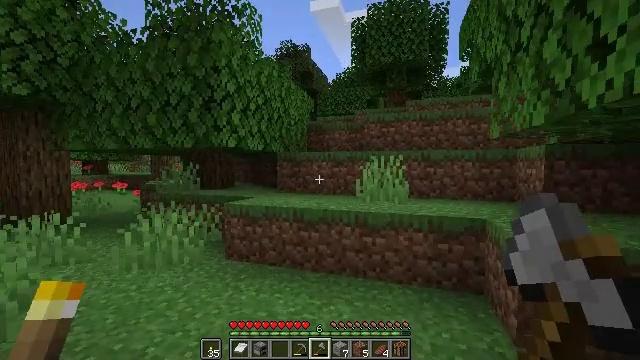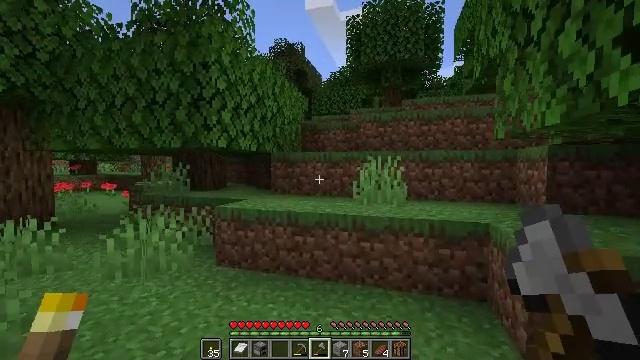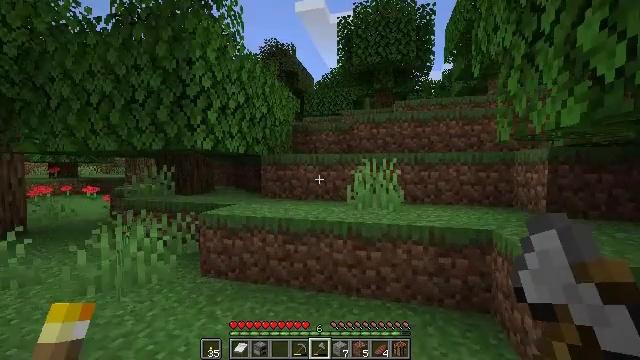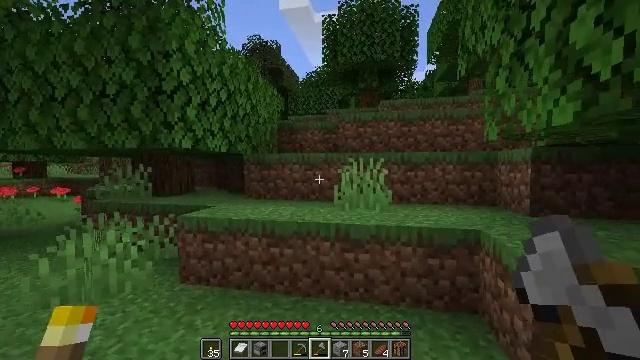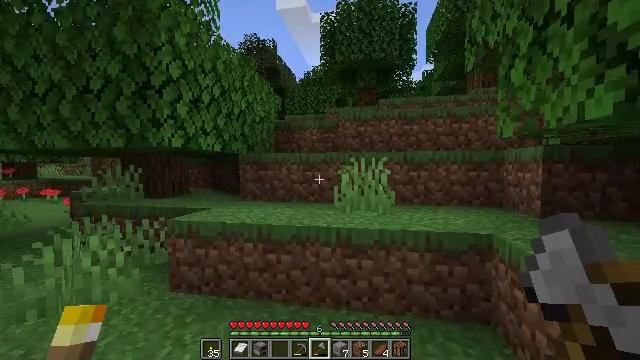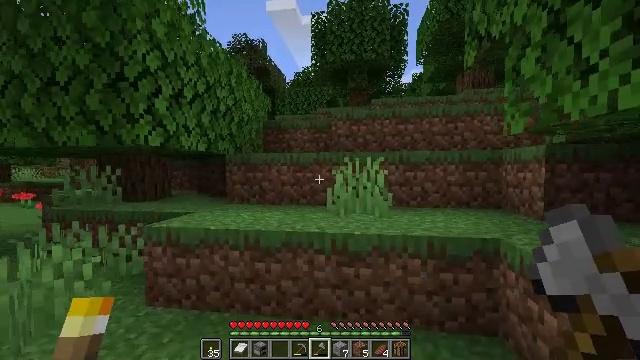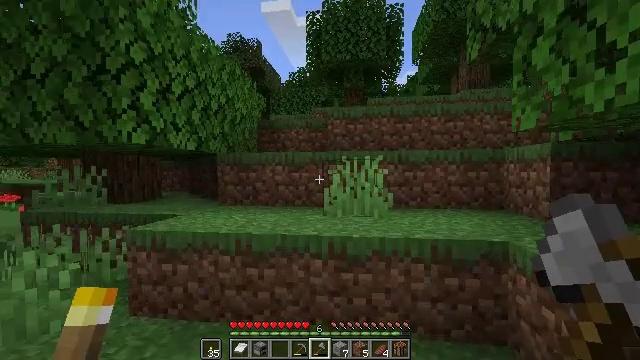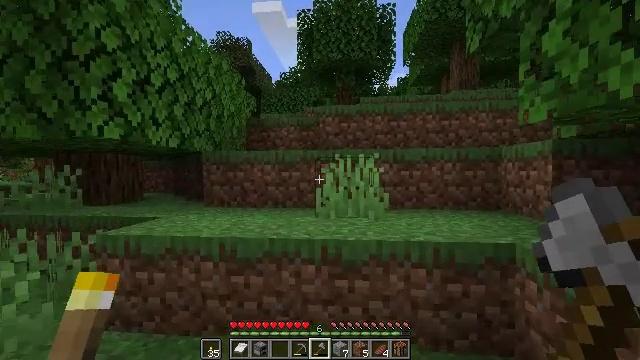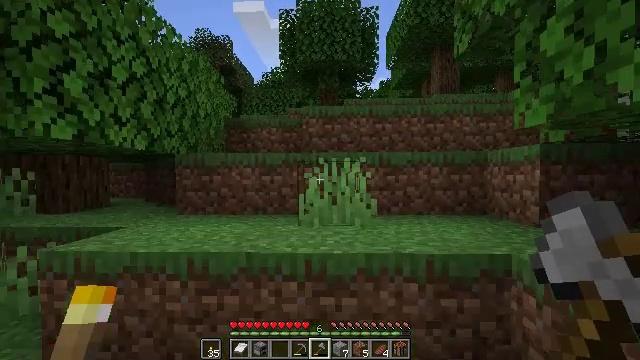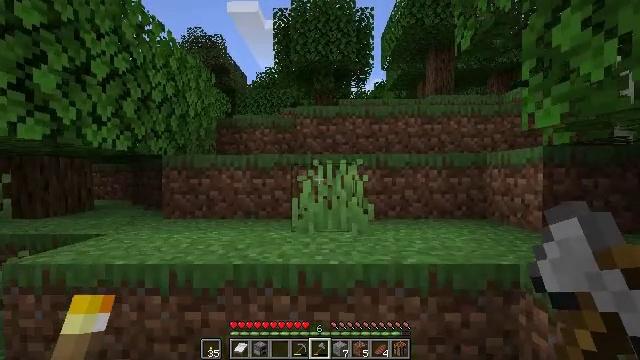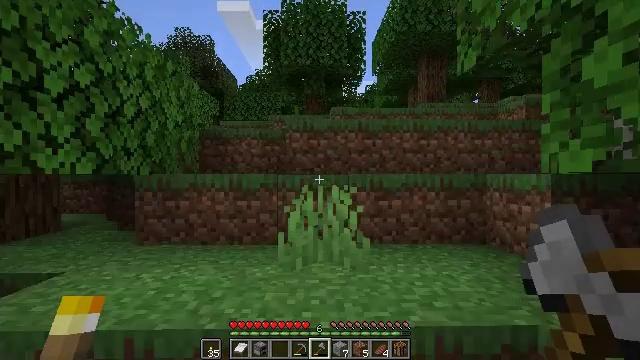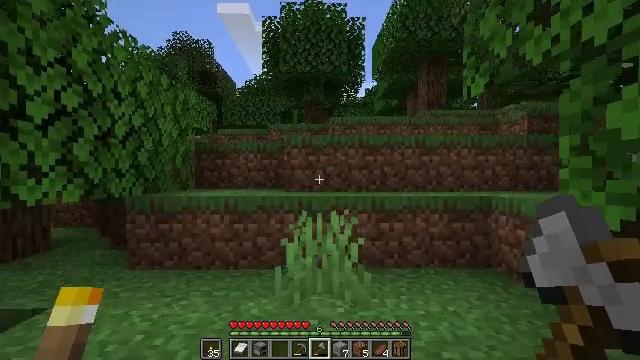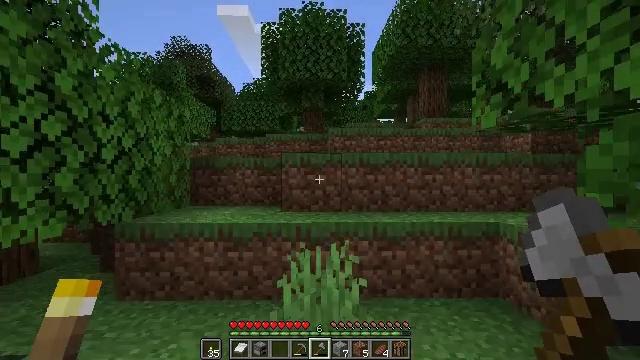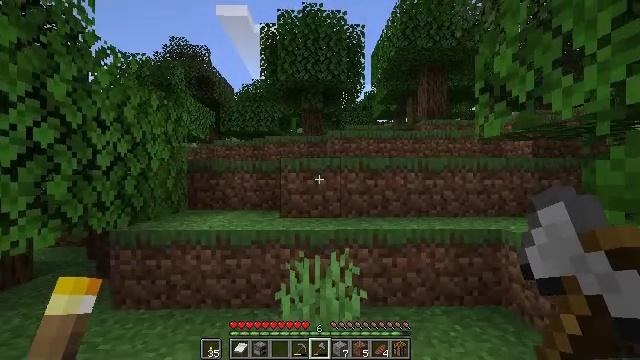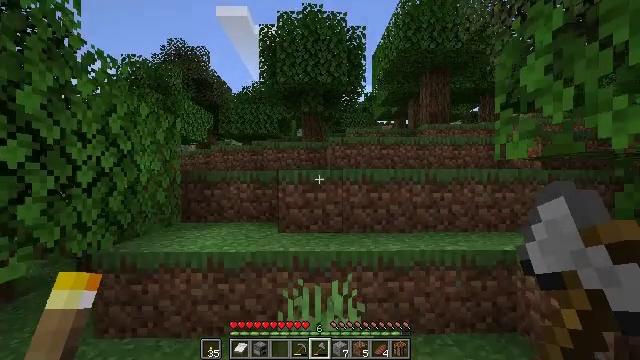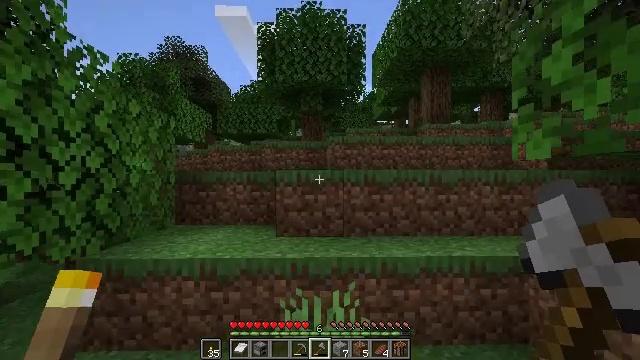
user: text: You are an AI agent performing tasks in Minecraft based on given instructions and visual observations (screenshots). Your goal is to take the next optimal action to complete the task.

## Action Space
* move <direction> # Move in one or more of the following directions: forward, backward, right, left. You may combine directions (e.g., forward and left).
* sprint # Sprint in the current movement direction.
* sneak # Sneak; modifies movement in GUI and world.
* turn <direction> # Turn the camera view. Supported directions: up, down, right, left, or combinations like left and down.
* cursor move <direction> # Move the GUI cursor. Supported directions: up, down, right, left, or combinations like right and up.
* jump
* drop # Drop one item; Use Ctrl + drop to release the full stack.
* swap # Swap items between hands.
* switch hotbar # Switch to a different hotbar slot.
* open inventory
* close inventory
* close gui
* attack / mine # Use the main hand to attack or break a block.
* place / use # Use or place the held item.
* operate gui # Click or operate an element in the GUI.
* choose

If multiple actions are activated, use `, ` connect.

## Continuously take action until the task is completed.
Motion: motion action
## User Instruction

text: Destroy the bee nest.
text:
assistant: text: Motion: move forward, turn right
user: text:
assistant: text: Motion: move forward, turn right
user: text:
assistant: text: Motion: move forward, turn right
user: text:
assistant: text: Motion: move forward
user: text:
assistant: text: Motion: move forward, turn right
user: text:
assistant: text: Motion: move forward, turn right
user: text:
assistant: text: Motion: move forward, turn right
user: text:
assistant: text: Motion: move forward, turn right
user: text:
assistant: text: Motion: move forward, turn right
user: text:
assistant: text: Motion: move forward, turn right, jump
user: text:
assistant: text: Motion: move forward, jump
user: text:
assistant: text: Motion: move forward, jump
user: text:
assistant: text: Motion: move forward, jump
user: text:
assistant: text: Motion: move forward, jump
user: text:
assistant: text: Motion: move forward, jump
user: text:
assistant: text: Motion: move forward, jump
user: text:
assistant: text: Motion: move forward, jump
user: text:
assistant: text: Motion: move forward, jump
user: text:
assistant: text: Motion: move forward
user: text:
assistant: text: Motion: move forward
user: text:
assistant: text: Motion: move forward
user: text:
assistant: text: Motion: move forward
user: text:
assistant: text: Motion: move forward, jump
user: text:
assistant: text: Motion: move forward, jump
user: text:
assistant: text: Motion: move forward, jump
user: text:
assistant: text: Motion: move forward, jump
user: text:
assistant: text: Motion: move forward, jump
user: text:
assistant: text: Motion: move forward, jump
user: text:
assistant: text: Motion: move forward, jump
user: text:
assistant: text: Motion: move forward, jump